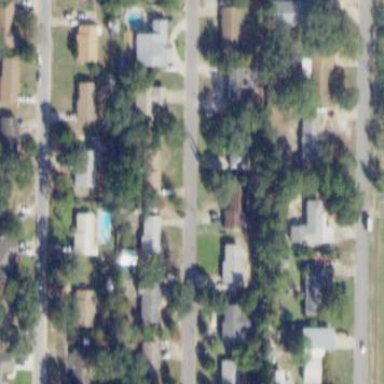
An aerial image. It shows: Residential area composed of single-family homes.